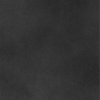
Label: dusty